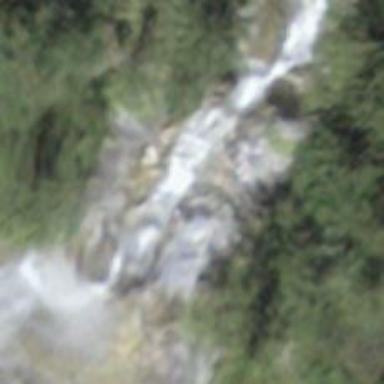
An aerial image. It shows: Beautiful waterfall in nature.